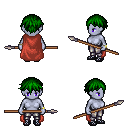
a pixel art fantasy rpg character, female body template, dark elf, purple skin, maroon cape, metal pants, green short bangs hairstyle, bracelets, ghillies, spear, four views (front, back, left, right), 2x2 character sprite sheet, small pixel art, hard edges, no anti-aliasing